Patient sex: M
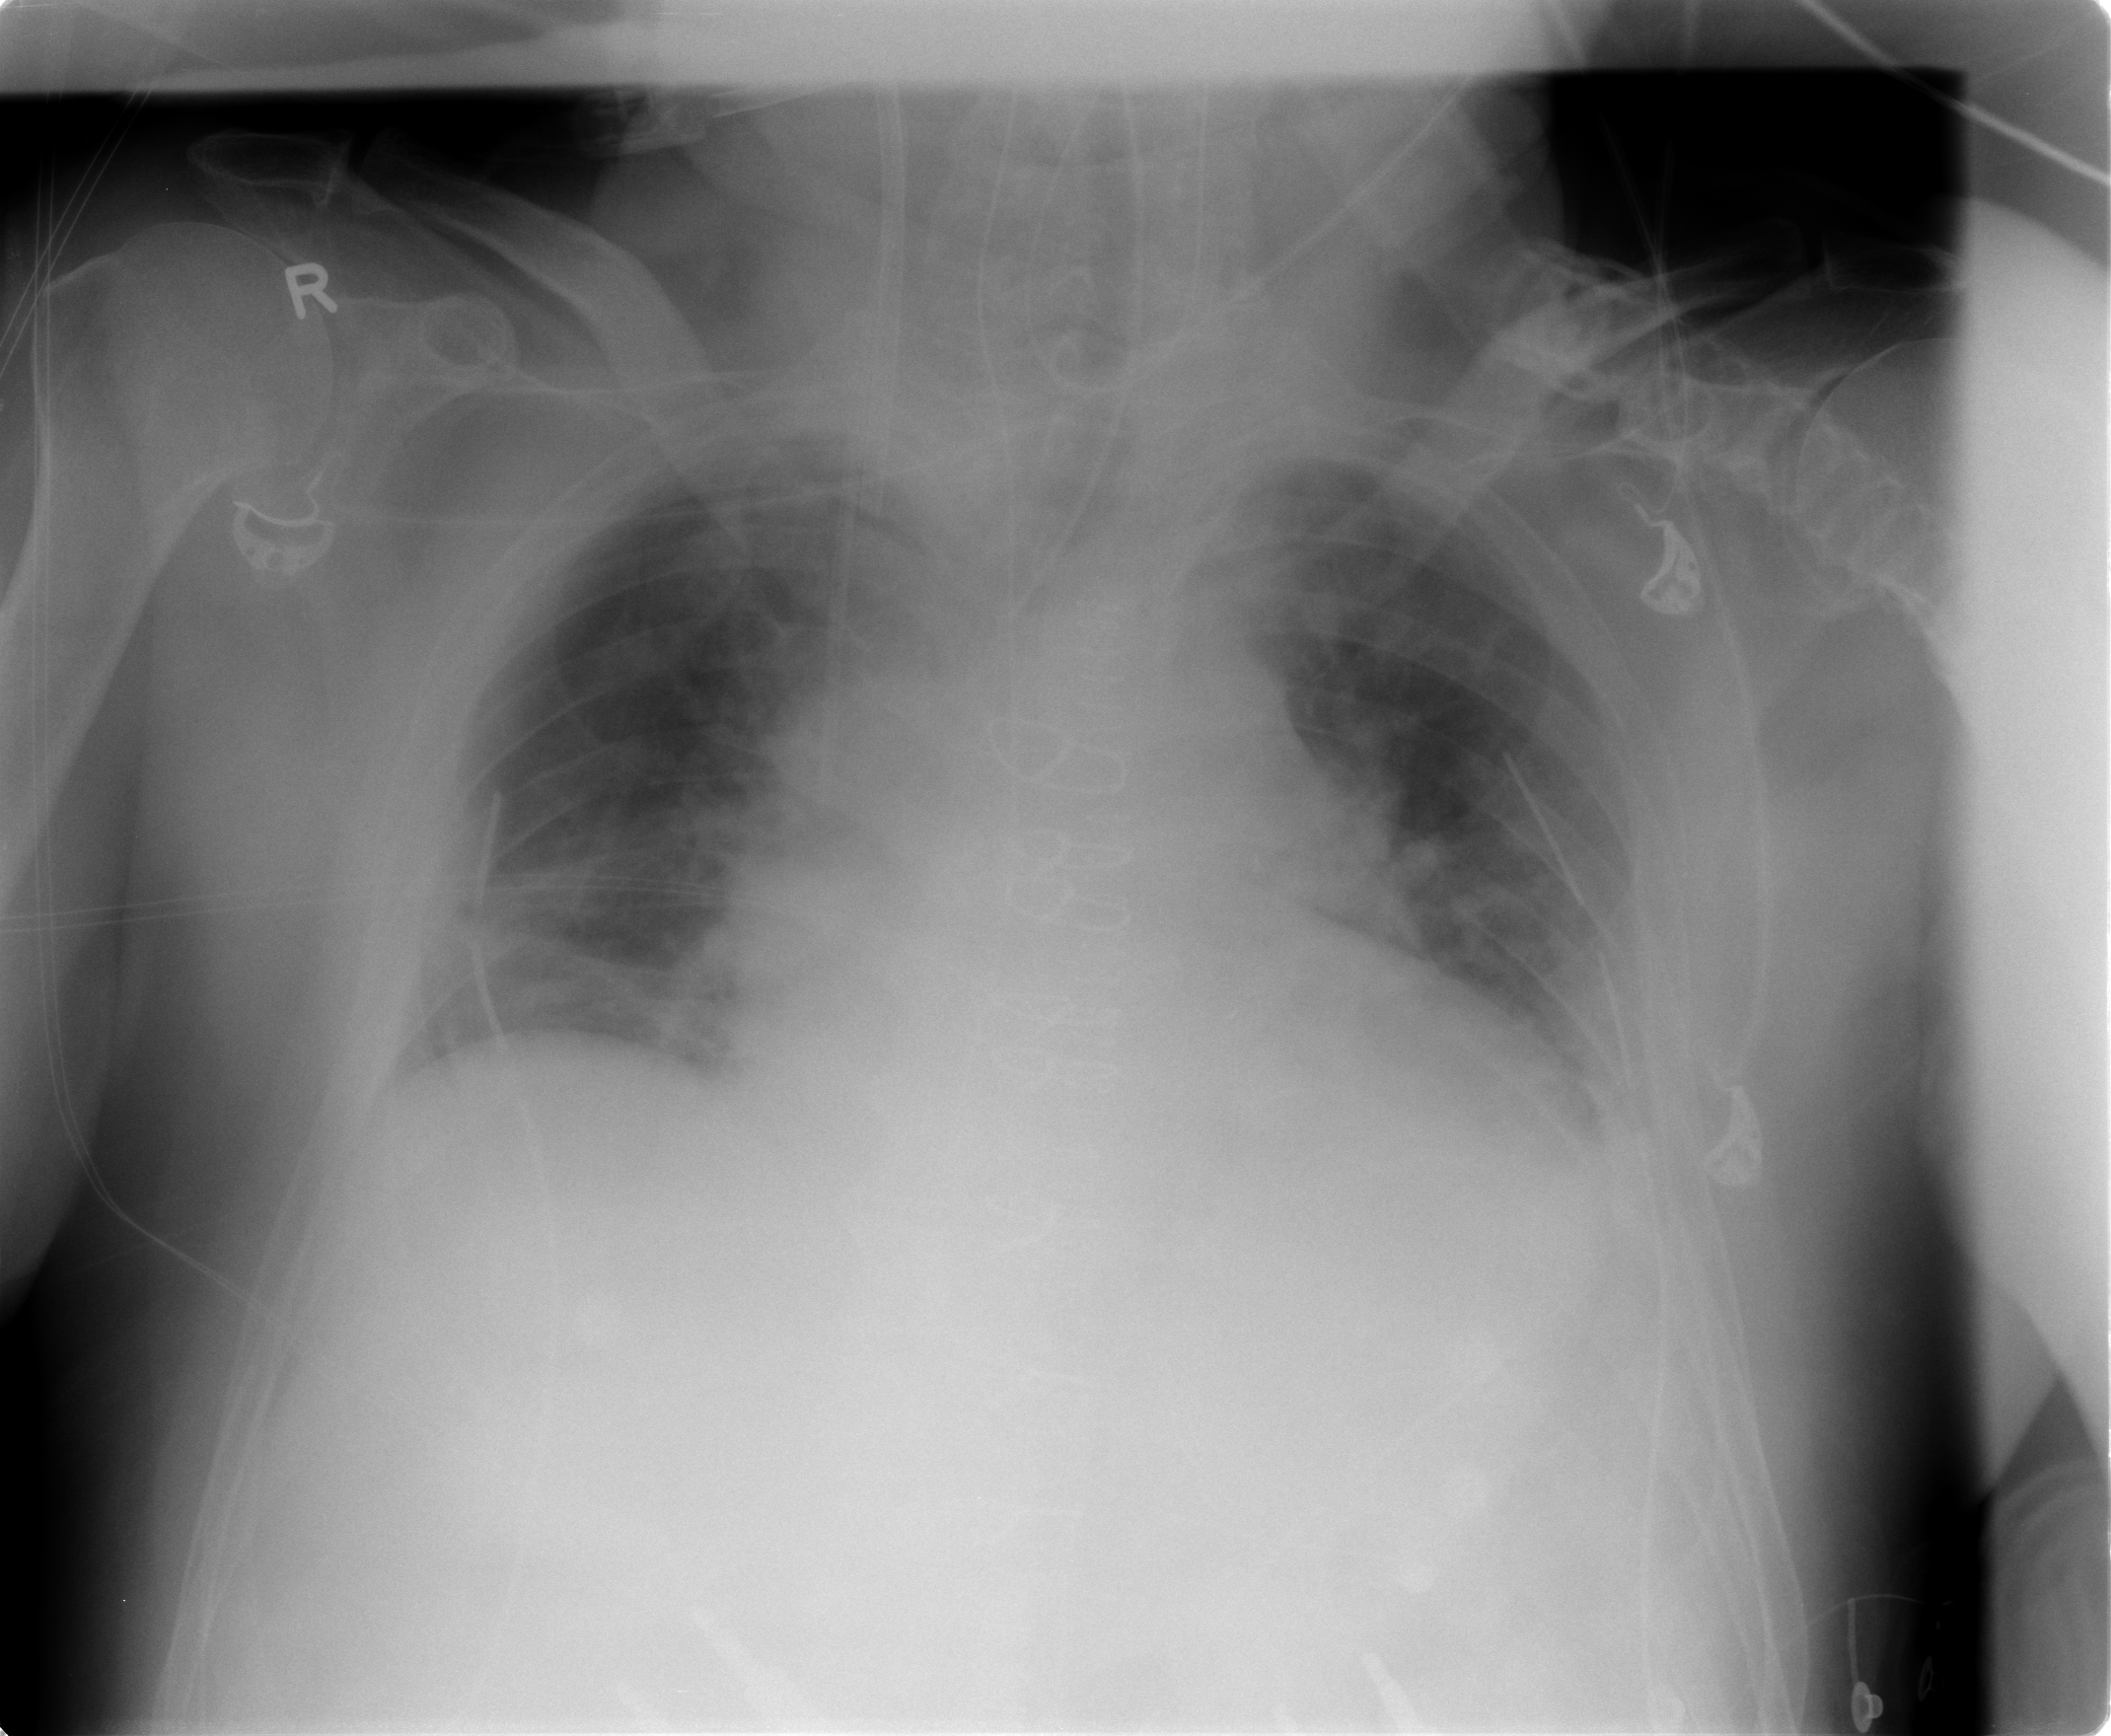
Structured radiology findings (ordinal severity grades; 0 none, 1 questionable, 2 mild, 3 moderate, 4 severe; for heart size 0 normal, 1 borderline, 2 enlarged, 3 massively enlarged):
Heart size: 0
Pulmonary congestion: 2
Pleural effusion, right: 0
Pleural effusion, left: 2
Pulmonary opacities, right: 0
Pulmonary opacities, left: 0
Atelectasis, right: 0
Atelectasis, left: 2